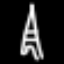
Label: The Eiffel Tower